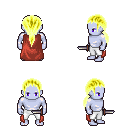
a pixel art fantasy rpg character, male body template, dark elf, purple skin, maroon cape, white pants, gold ponytail hairstyle, dagger, four views (front, back, left, right), 2x2 character sprite sheet, small pixel art, hard edges, no anti-aliasing